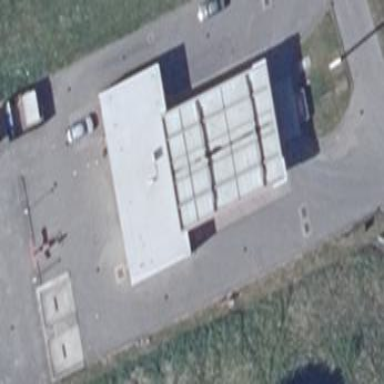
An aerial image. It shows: View of roof of building.